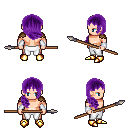
a pixel art fantasy rpg character, male body template, human, light skin, leather shoulder armor, white pants, purple right-swept hairstyle, white cloth bracers, gold boots, spear, four views (front, back, left, right), 2x2 character sprite sheet, small pixel art, hard edges, no anti-aliasing